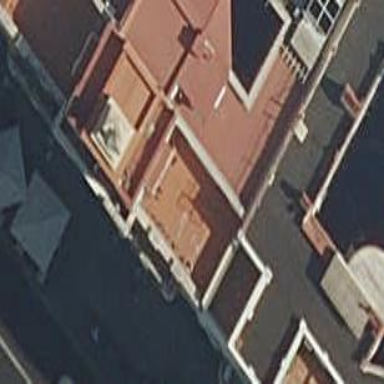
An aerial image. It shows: Part of building.